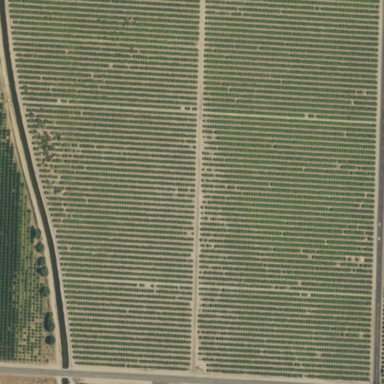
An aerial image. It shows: Orange orchard with rows of orange trees.